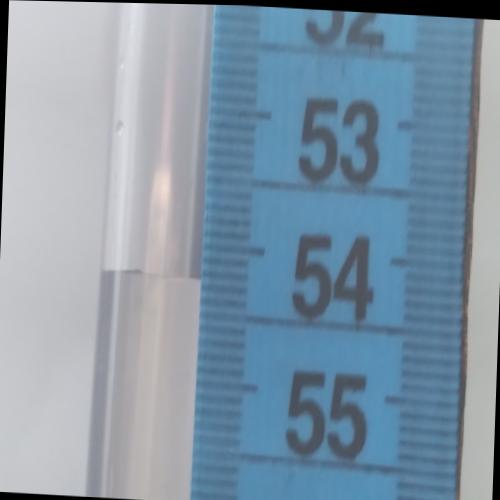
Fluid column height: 54.3 cm